Interaction volume radius: 5 \u00c5
Interaction volume height: 20 \u00c5
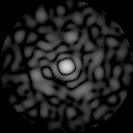
Disorder parameter: 0.8601